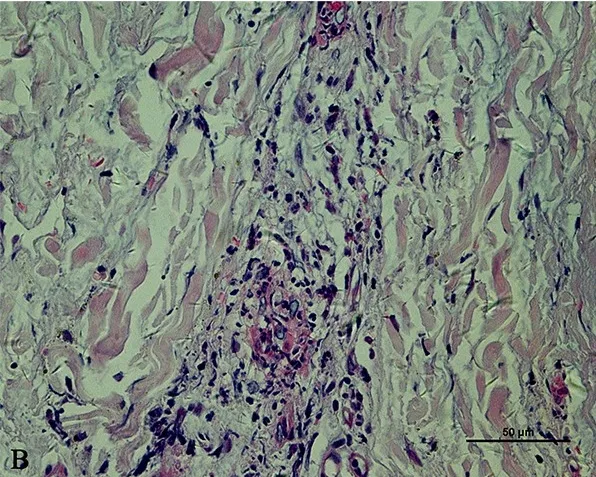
Fibrous connective tissue hyperplasia. X400). And 50 mum.
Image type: pathology (h&e)